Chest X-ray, PA view. Patient: 62 years old, sex F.
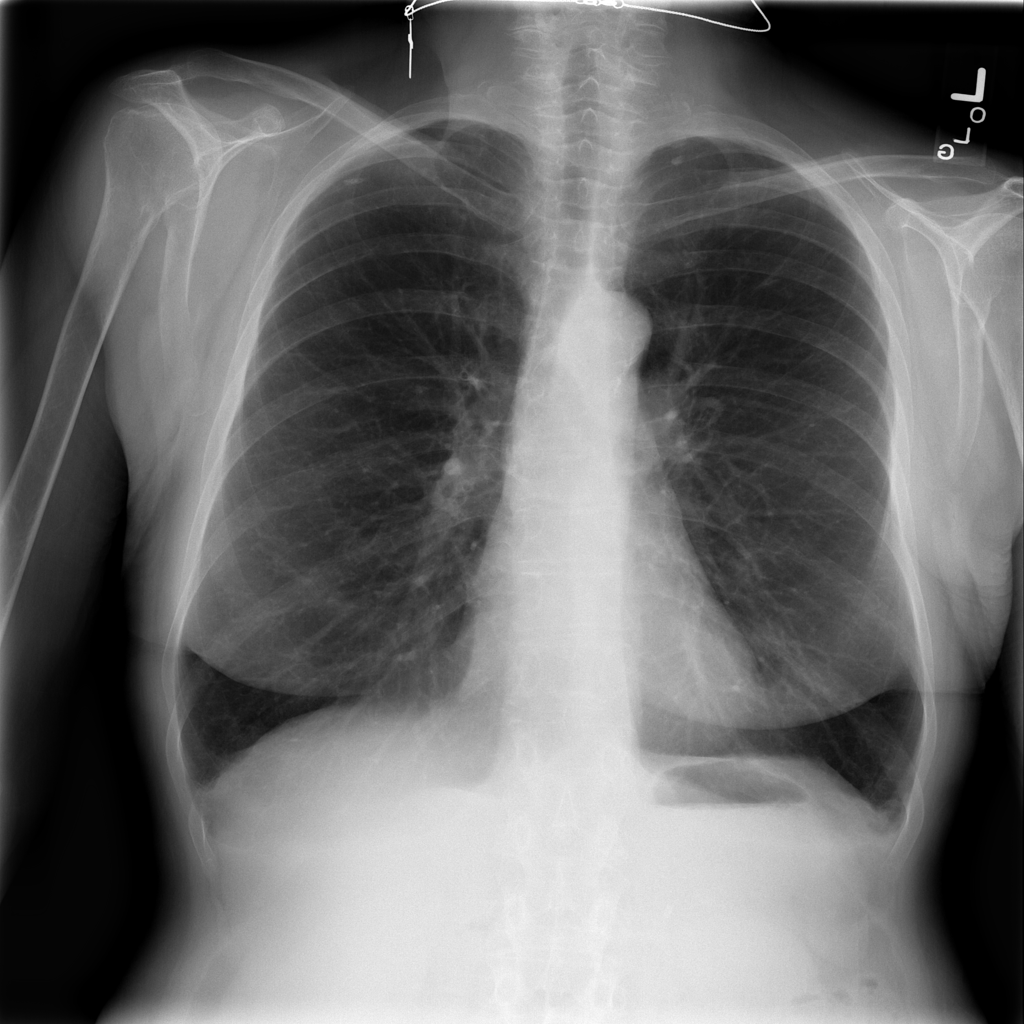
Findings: No Finding